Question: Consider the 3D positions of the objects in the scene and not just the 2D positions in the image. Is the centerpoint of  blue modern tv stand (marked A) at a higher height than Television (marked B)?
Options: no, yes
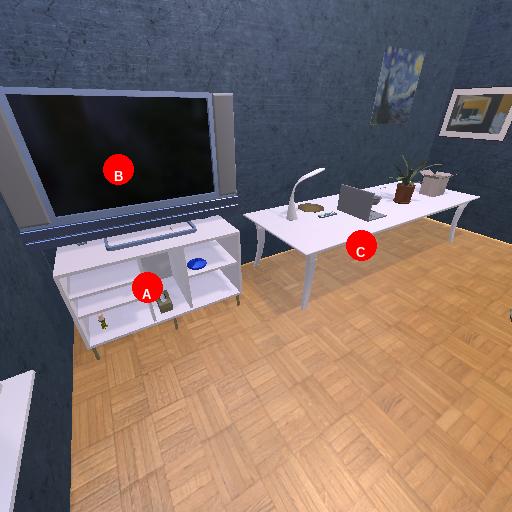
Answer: no